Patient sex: F
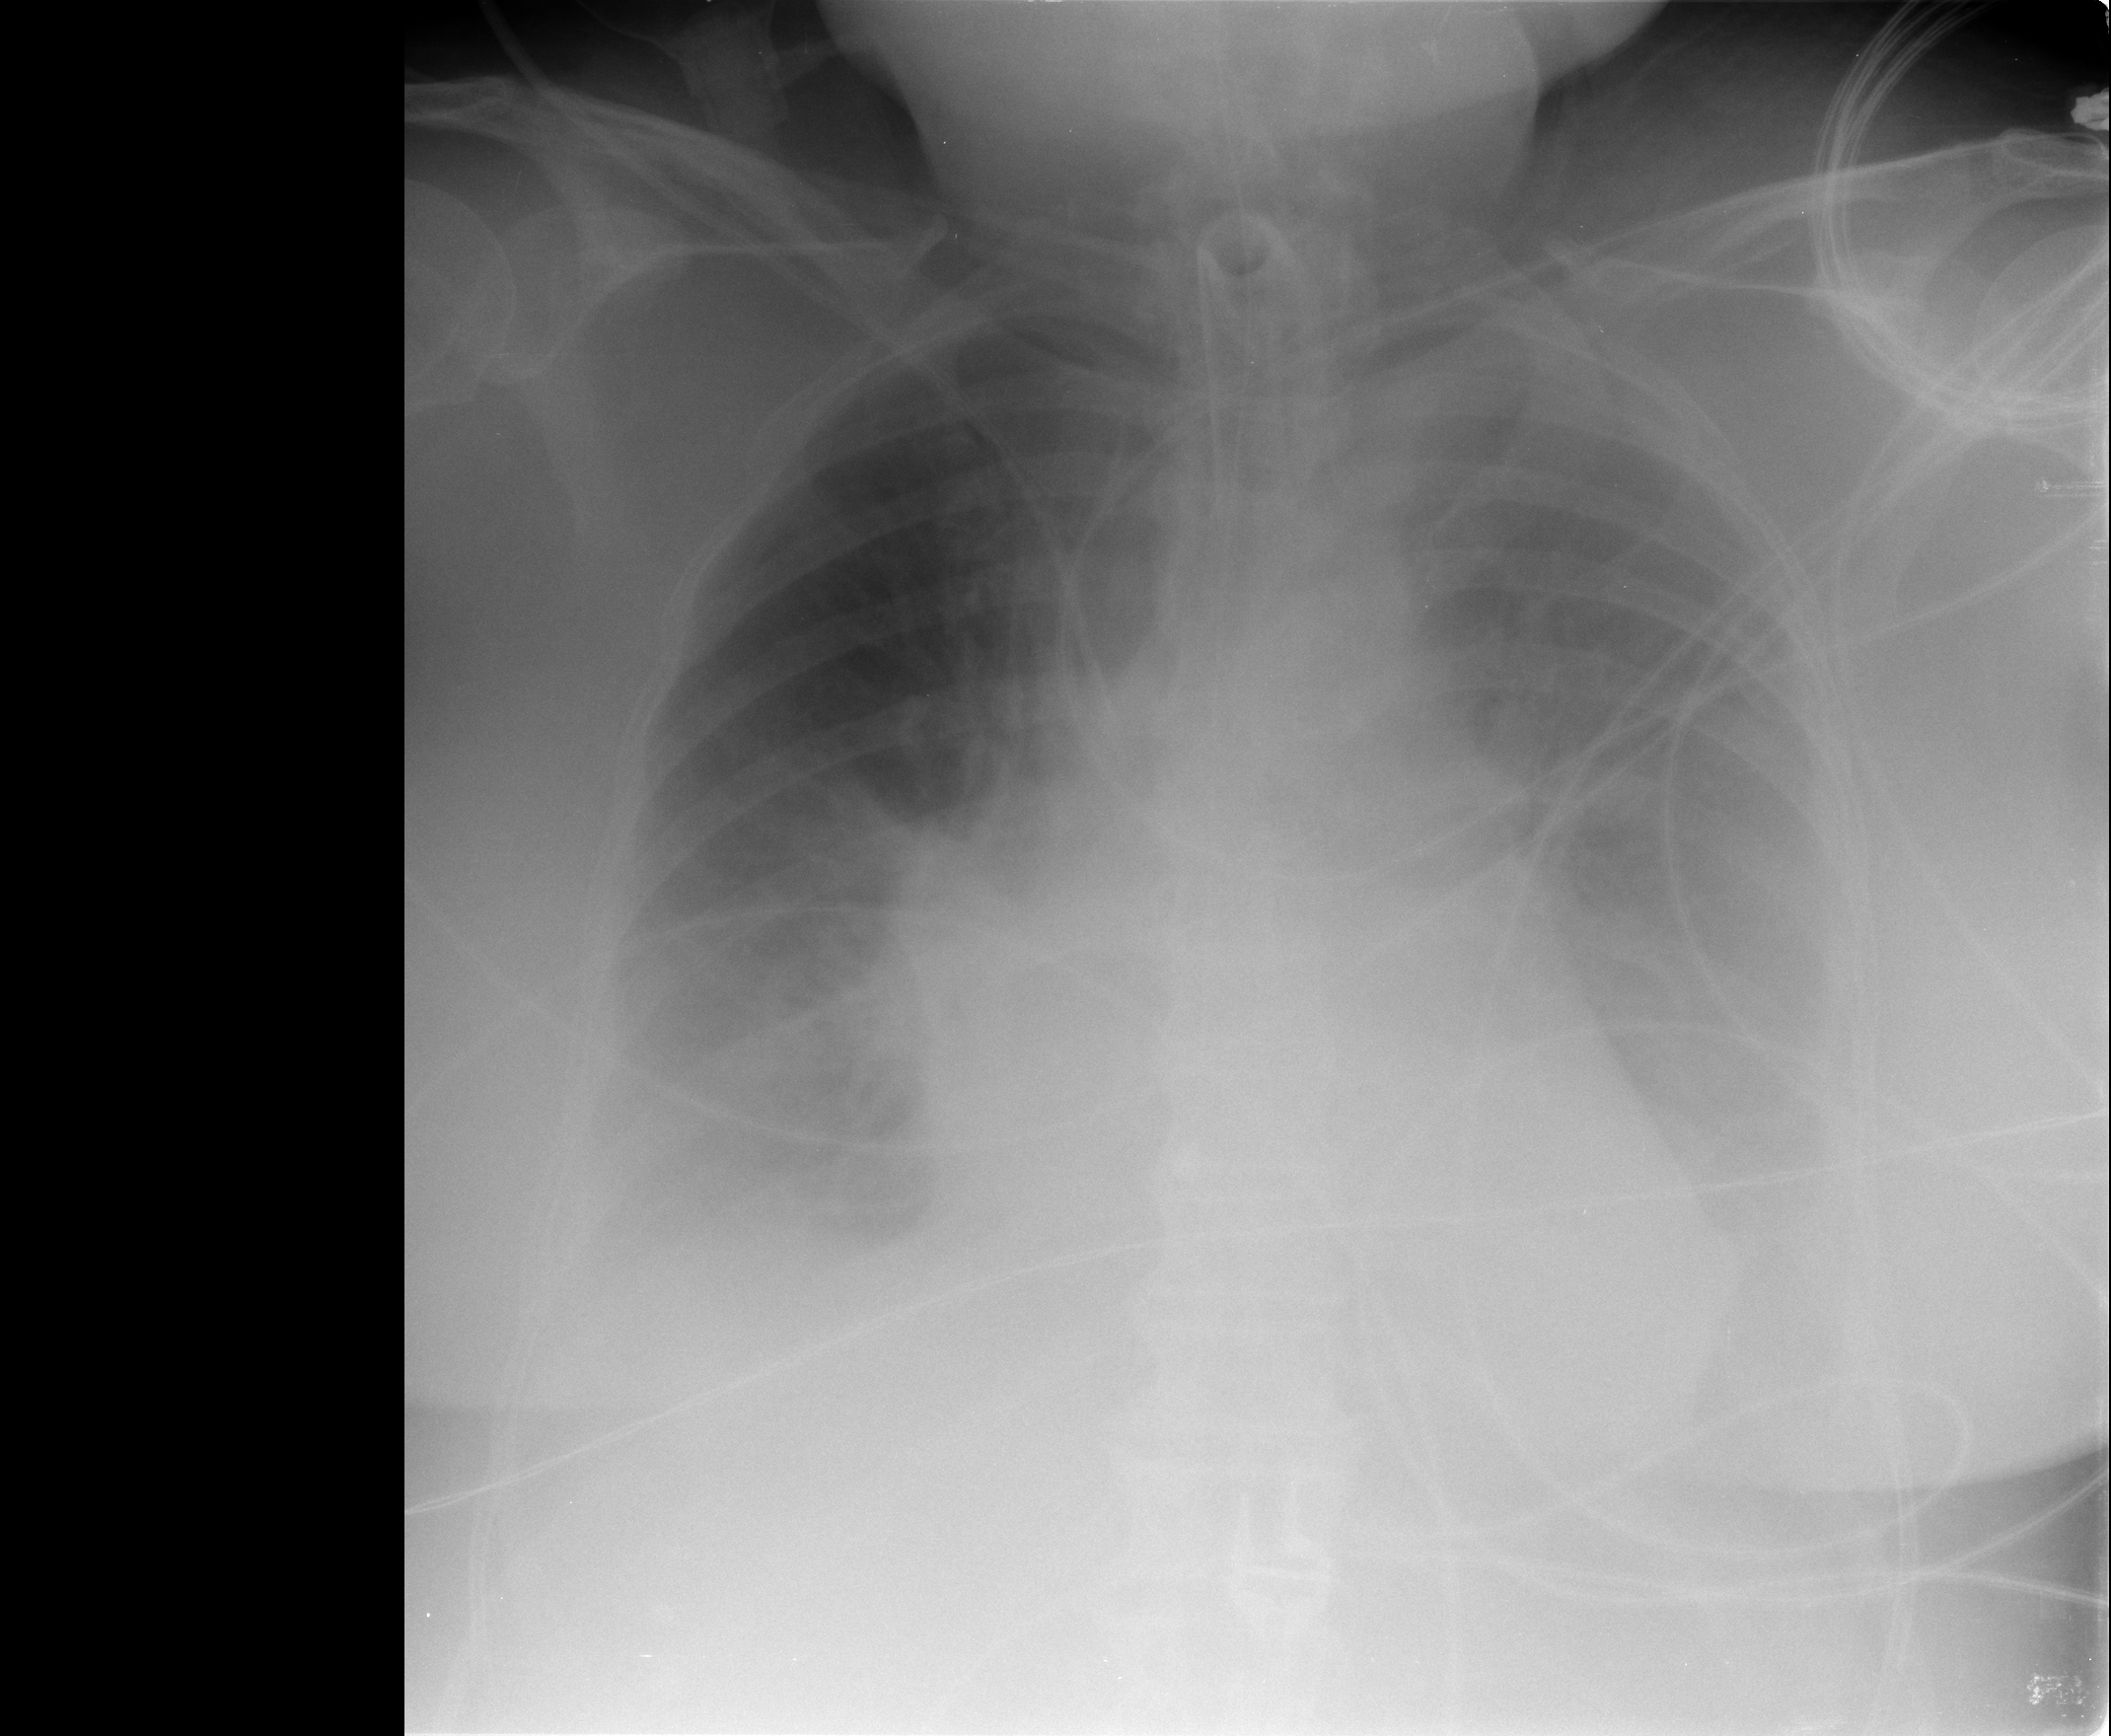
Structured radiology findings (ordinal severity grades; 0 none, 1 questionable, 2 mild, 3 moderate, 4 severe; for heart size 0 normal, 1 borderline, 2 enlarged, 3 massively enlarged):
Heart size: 1
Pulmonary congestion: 2
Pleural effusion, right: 2
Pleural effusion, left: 3
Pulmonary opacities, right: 0
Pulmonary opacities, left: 0
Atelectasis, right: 2
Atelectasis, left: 3